Question: I am trying to add user permissions using this stored procedure:
'''
exec sp_addrolemember db_datawriter, MYUSER
'''
The database is MS SQL 2005 and within SQL Management Studio the stored procedure works correctly using my authorized windows login.
I created a simple HTML CGI website with Python as the scripting language using pyodbc. I also created a local user 'dataviewer' login that I used when pyodbc connects that has the following server role permissions the same as my windows login:

On the website I echo back the sql command that Python used and copy and paste the exact command in SQL SMS and the stored procedure works correctly. It seems as though there is a security conflict somewhere but not sure what is happening becasue my windows login has the same server roles permission as the dataviewer login.
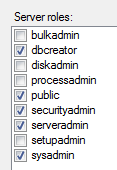
Answer: Either commit the transaction with <URL>, or set 'autocommit=True' in connection string.